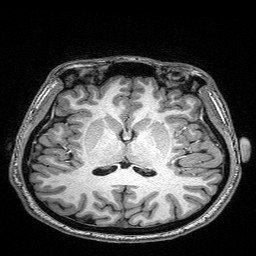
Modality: T1w
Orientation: coronal